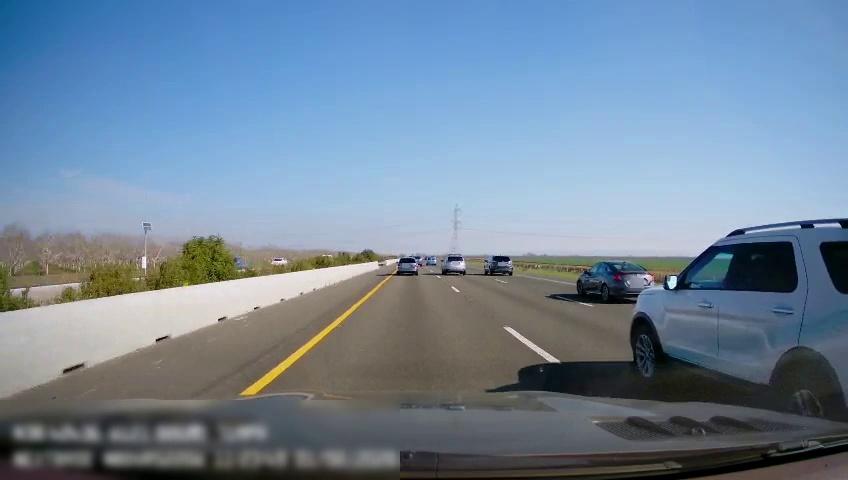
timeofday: Day
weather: Sunny
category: Drivable Space
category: Vehicles | Car
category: Vehicles | SUV
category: Vehicles | Car
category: Vehicles | Car
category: Vehicles | SUV
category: Vehicles | SUV
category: Lanes | Current Lane
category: Lanes | Current Lane
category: Lanes | Alternate Lane
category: Lanes | Alternate Lane